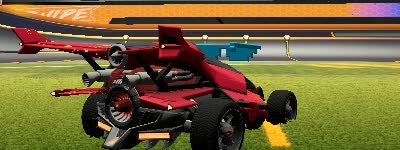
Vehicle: aftershock